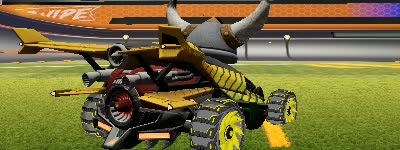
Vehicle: aftershock